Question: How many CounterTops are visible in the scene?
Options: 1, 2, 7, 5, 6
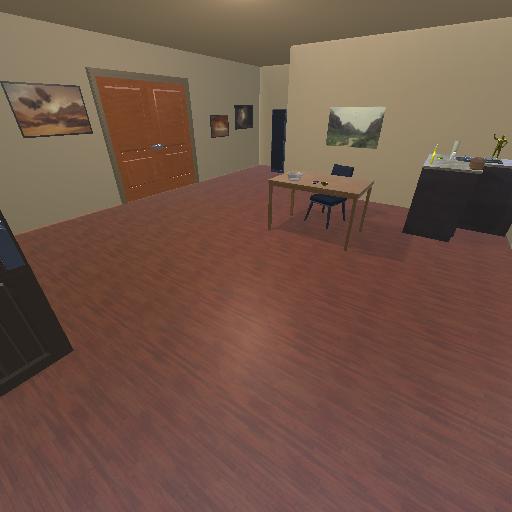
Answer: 1